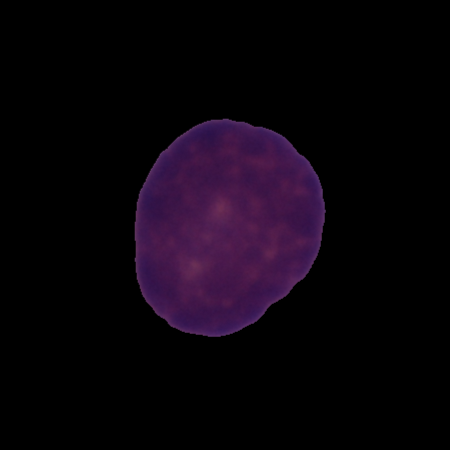
Label: cancer